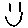
Label: smiley face